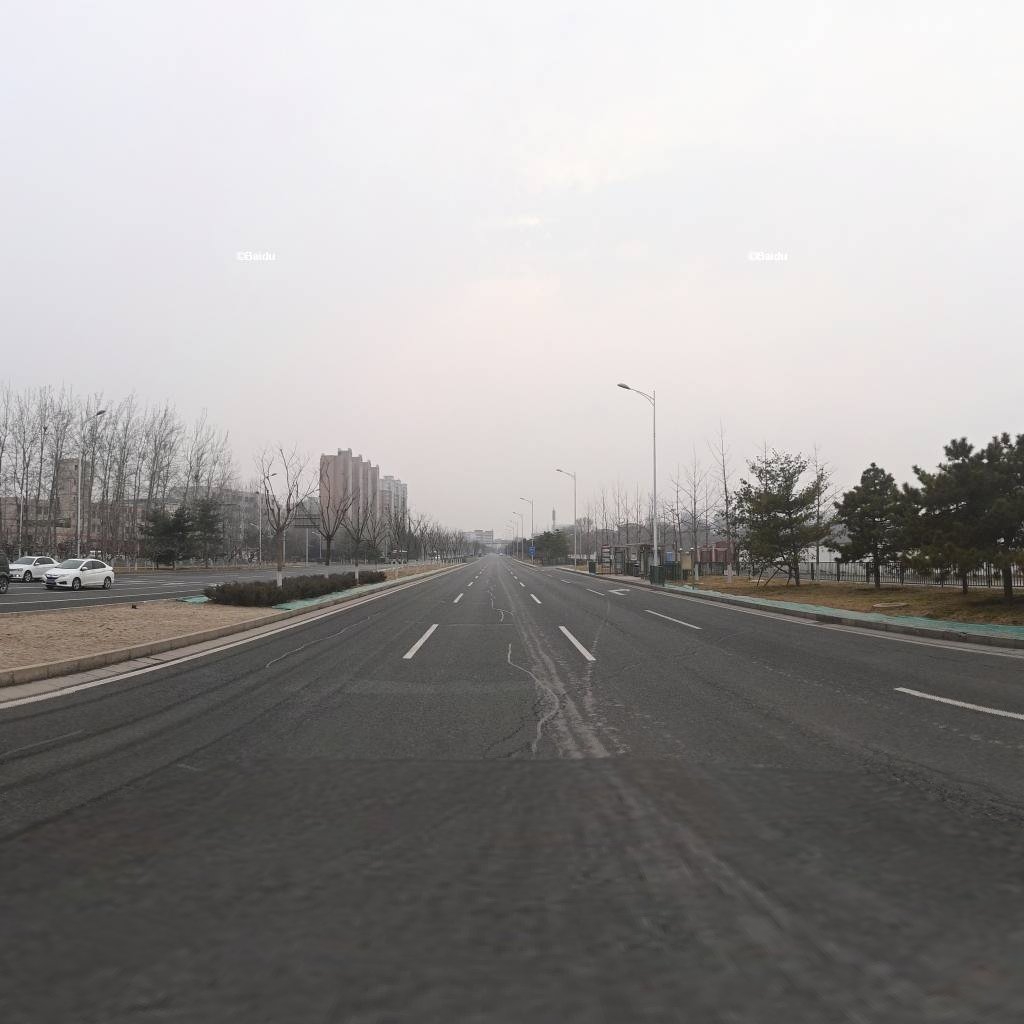
Region: Haidian
Road damage annotations: longitudinal patch, longitudinal patch, longitudinal patch, longitudinal patch, transverse patch, transverse crack